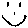
Label: smiley face